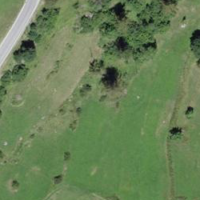
EUNIS habitat code: 26
Species observed at this site:
Satyrus ferula
Parnassius apollo
Melanargia galathea